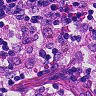
Metastatic tissue present: no